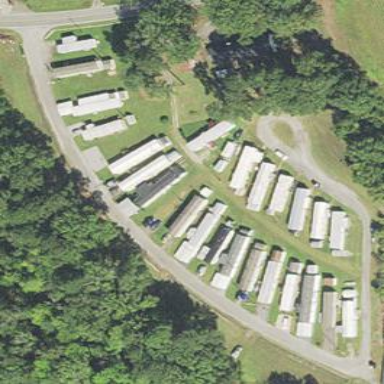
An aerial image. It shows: Residential area known as trailer park.